Question: I've a pretty basic math expression grammar for ANTLR here and what's of interest is handling the implied '*' operator between parentheses e.g. '(2-3)(4+5)(6*7)' should actually be '(2-3)*(4+5)*(6*7)'.
Given the input '(2-3)(4+5)(6*7)' I'm trying to add the missing '*' operator to the AST tree while parsing, in the following grammar I think I've managed to achieve that but I'm wondering if this is the correct, most elegant way?
'''
grammar G;
options {
language = Java;
output=AST;
ASTLabelType=CommonTree;
}
tokens {
ADD = '+' ;
SUB = '-' ;
MUL = '*' ;
DIV = '/' ;
OPARN = '(' ;
CPARN = ')' ;
}
start
: expression EOF!
;
expression
: mult (( ADD^ | SUB^ ) mult)*
;
mult
: atom (( MUL^ | DIV^) atom)*
;
atom
: INTEGER
| (
OPARN expression CPARN -> expression
)
(
OPARN expression CPARN -> ^(MUL expression)+
)*
;
INTEGER : ('0'..'9')+ ;
WS : (' ' | ' ' | '
' | '
' | '
')+ {$channel = HIDDEN;};
'''
This grammar appears to output the correct AST Tree in ANTLRworks:

I'm only just starting to get to grips with parsing and ANTLR, don't have much experience so feedback with really appreciated!
Thanks in advance! Carl
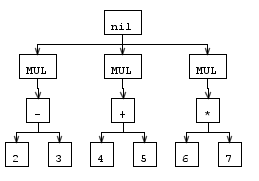
Answer: First of all, you did a great job given the fact that you've never used ANTLR before.
You can omit the 'language=Java' and 'ASTLabelType=CommonTree', which are the default values. So you can just do:
'''
options {
output=AST;
}
'''
Also, you don't have to specify the root node for each operator separately. So you don't have to do:
'''
(ADD^ | SUB^)
'''
but the following:
'''
(ADD | SUB)^
'''
will suffice. With only two operators, there's not much difference, but when implementing relational operators ('>=', '<=', '>' and '<'), the latter is a bit easier.
Now, for you AST: you'll probably want to create a binary tree: that way, all internal nodes are operators, and the leafs will be operands which makes the actual evaluating of your expressions much easier. To get a binary tree, you'll have to change your 'atom' rule slightly:
'''
atom
: INTEGER
| (
OPARN expression CPARN -> expression
)
(
OPARN e=expression CPARN -> ^(MUL $atom $e)
)*
;
'''
which produces the following AST given the input '"(2-3)(4+5)(6*7)"':

<URL>
The DOT file was generated with the following test-class:
'''
import org.antlr.runtime.*;
import org.antlr.runtime.tree.*;
import org.antlr.stringtemplate.*;
public class Main {
public static void main(String[] args) throws Exception {
GLexer lexer = new GLexer(new ANTLRStringStream("(2-3)(4+5)(6*7)"));
GParser parser = new GParser(new CommonTokenStream(lexer));
CommonTree tree = (CommonTree)parser.start().getTree();
DOTTreeGenerator gen = new DOTTreeGenerator();
StringTemplate st = gen.toDOT(tree);
System.out.println(st);
}
}
'''